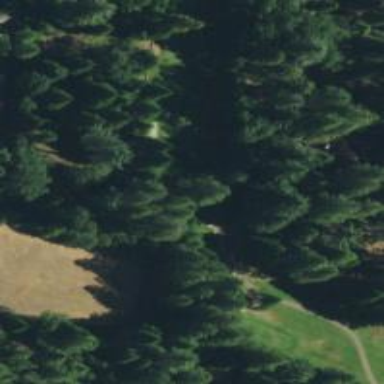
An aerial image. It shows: Footway that doubles as golf path.